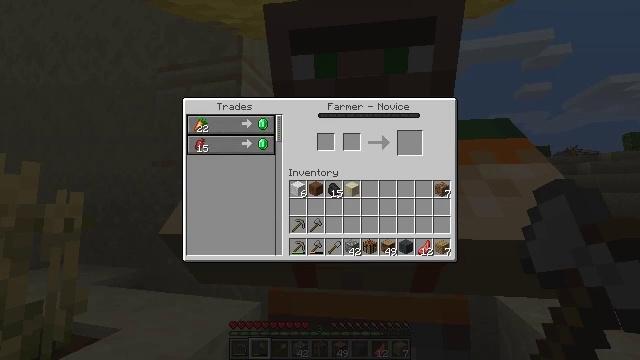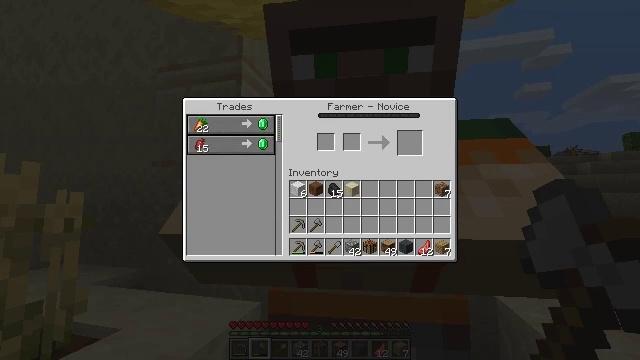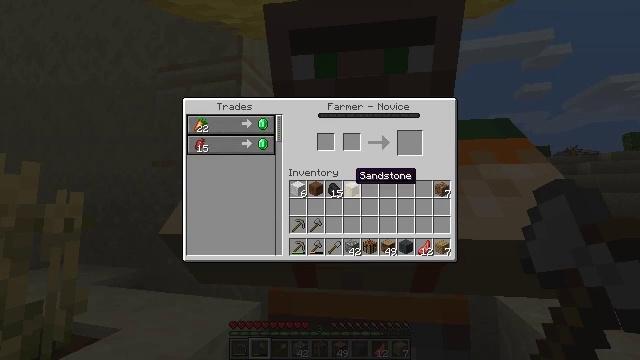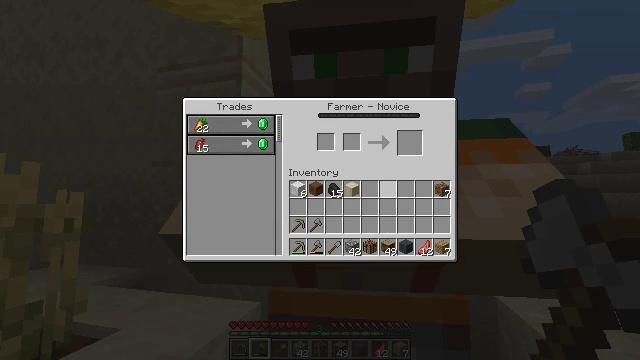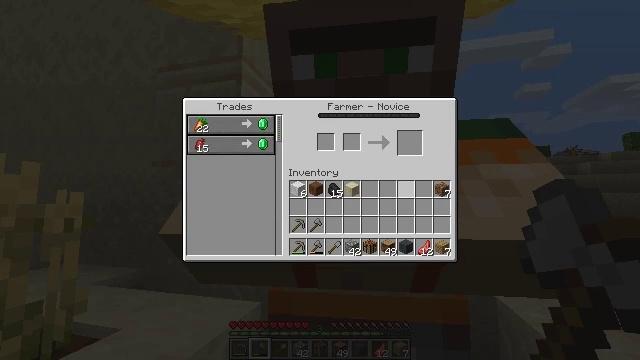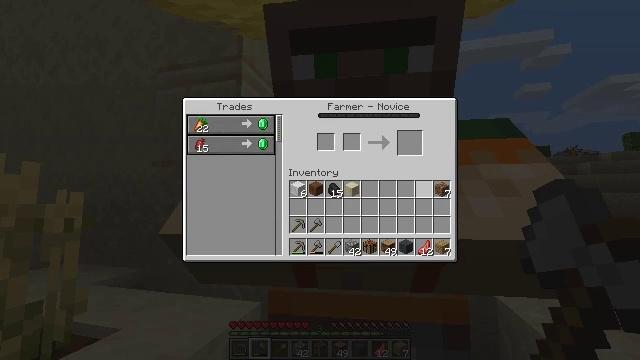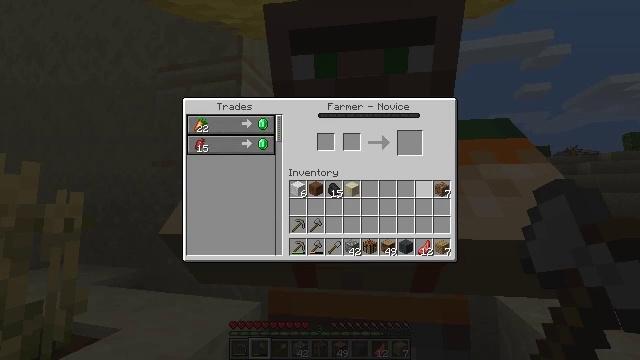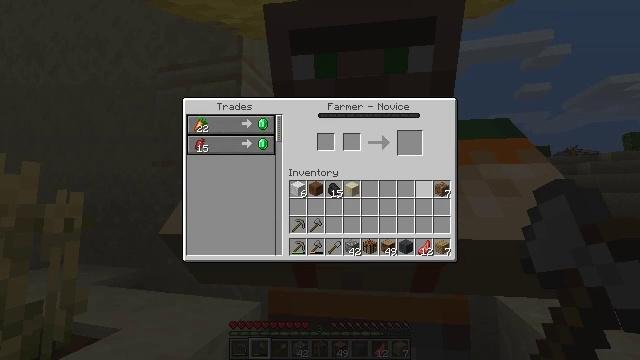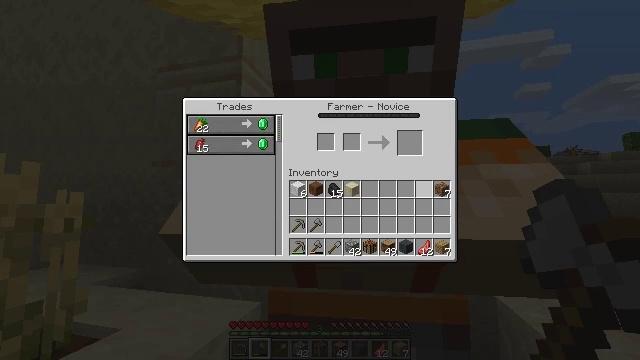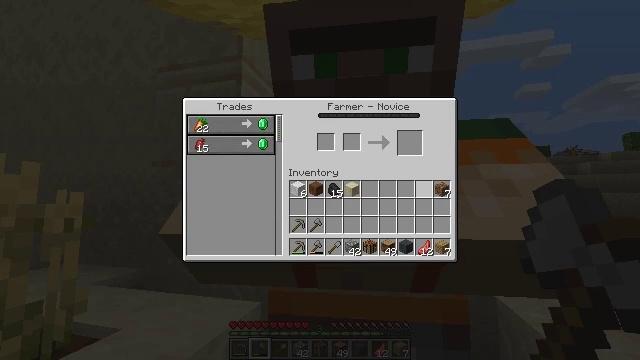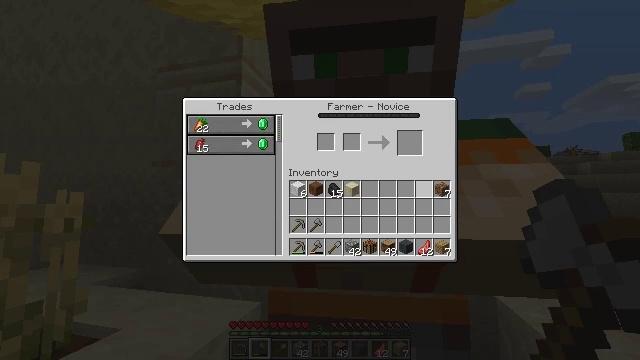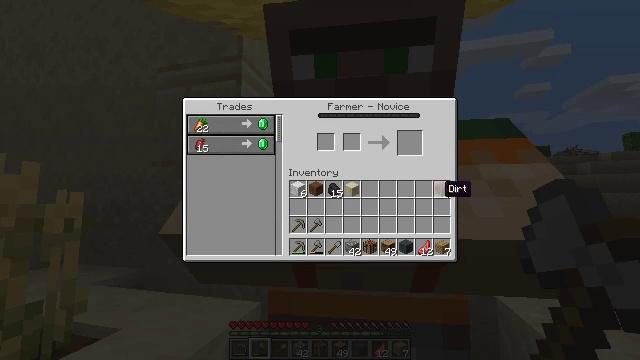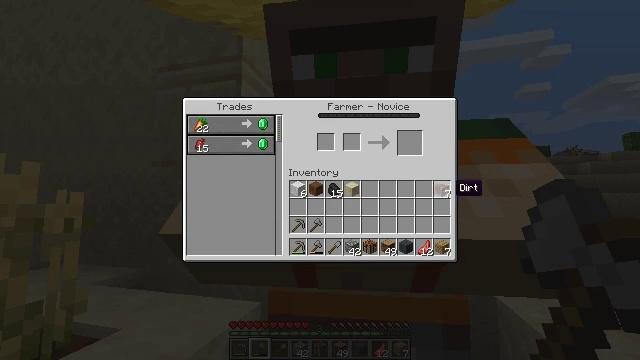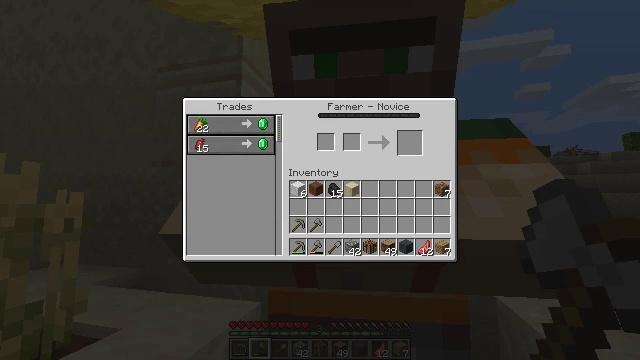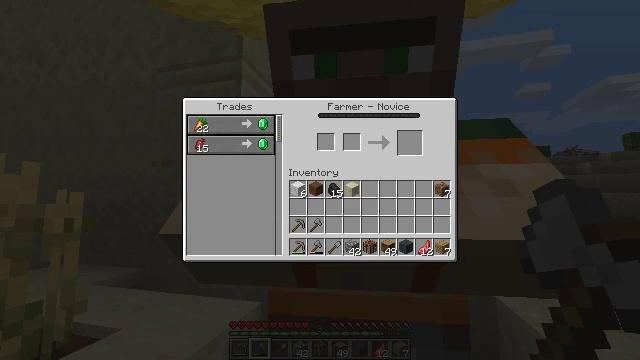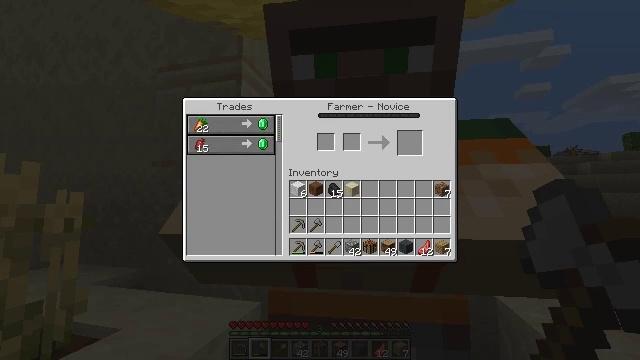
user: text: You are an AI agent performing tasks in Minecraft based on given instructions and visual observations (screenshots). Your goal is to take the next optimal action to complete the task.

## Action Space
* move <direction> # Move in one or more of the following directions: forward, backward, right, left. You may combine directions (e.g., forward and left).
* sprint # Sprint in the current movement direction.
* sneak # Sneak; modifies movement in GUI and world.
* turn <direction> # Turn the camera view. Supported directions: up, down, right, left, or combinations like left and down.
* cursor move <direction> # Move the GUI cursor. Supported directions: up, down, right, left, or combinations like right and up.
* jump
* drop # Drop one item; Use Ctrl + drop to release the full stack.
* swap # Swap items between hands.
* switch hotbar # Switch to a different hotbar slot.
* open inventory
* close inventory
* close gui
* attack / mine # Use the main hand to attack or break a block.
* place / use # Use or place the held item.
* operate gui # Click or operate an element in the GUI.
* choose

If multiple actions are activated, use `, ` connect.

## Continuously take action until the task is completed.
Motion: motion action
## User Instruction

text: Hunt a rabbit.
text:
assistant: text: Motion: cursor move right and down
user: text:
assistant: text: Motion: cursor move right
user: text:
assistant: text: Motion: cursor move right
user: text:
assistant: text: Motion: cursor move right
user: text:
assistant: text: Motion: cursor move right
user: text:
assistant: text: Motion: no_op
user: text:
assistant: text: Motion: no_op
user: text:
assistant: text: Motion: no_op
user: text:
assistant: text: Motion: no_op
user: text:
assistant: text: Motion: no_op
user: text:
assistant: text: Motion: cursor move right
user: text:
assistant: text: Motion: cursor move right
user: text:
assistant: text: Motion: cursor move right
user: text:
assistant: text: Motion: no_op
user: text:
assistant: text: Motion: no_op
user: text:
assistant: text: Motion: no_op
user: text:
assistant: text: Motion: cursor move left
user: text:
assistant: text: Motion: cursor move left
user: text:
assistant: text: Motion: cursor move left
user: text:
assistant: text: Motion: cursor move left
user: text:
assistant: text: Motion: cursor move left
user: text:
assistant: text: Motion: no_op
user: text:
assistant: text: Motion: no_op
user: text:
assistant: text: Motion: no_op
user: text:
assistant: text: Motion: no_op
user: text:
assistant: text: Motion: cursor move right
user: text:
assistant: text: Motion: cursor move right
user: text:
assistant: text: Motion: cursor move right
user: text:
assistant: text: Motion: no_op
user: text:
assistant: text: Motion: no_op